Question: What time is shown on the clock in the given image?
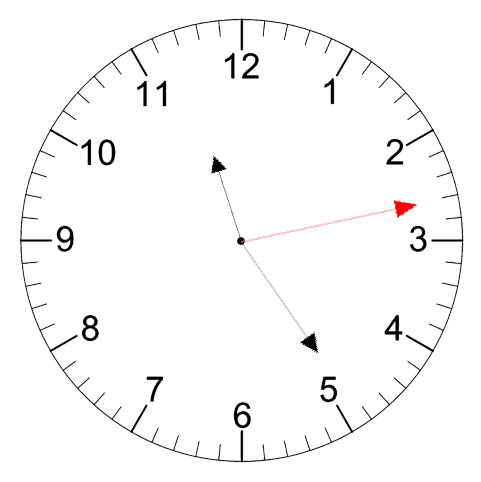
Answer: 11:24:13